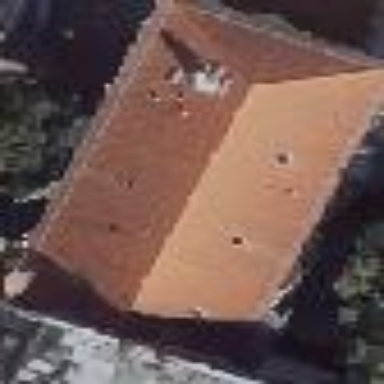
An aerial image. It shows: Hipped roof on apartment building.